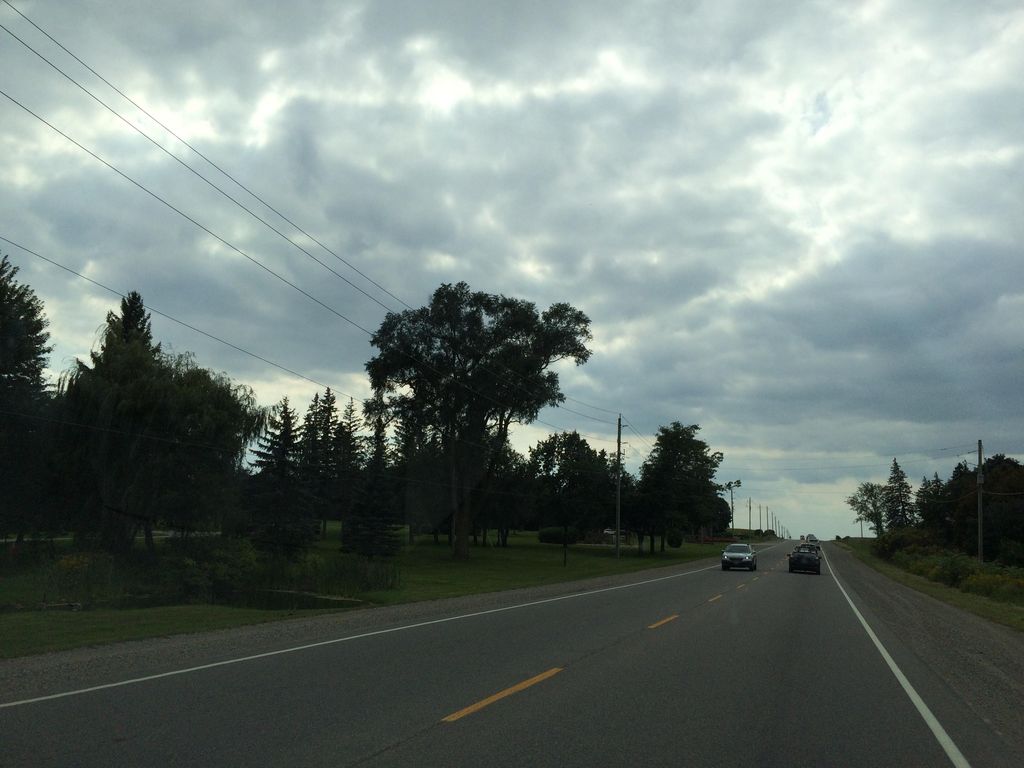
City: kitchener-waterloo